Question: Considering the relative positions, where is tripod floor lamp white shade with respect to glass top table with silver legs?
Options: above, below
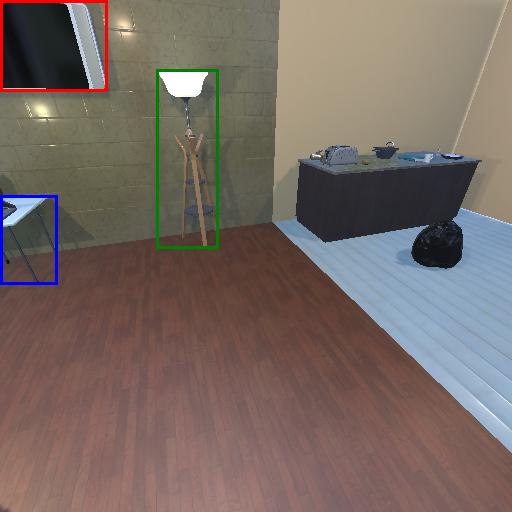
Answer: above